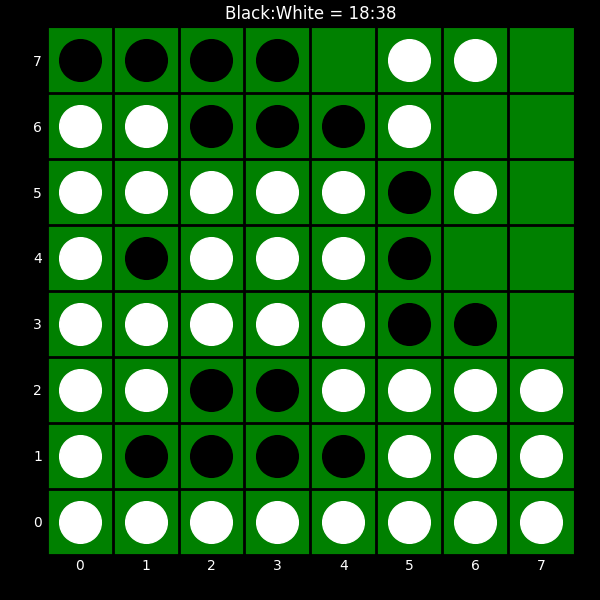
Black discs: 18
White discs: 38